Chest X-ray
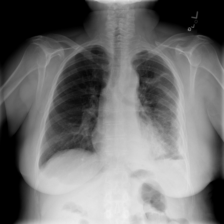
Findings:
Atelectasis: positive
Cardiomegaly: negative
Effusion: positive
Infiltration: positive
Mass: negative
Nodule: negative
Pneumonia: negative
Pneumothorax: negative
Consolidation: negative
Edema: negative
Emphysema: negative
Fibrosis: negative
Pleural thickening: positive
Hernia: negative